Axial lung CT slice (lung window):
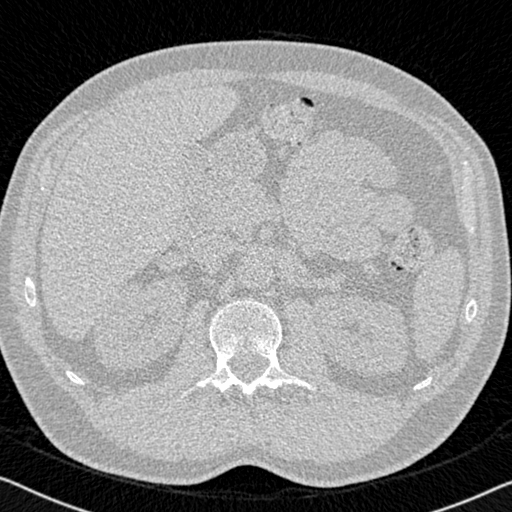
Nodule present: no